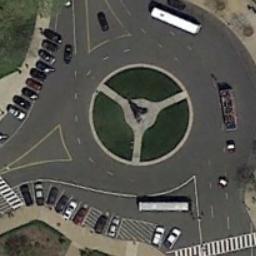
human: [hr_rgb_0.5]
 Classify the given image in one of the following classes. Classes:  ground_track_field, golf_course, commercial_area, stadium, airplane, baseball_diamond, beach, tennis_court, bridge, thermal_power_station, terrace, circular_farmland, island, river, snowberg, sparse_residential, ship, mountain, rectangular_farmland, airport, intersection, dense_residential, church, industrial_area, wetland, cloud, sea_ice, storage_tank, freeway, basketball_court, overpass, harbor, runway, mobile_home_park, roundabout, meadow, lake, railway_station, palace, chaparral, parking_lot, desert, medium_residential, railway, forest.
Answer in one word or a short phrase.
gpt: roundabout